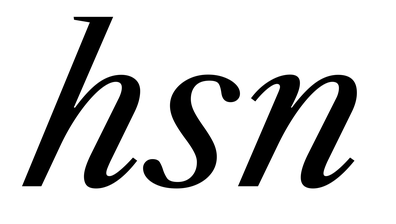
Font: LibreCaslonText-Italic_Italic